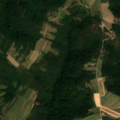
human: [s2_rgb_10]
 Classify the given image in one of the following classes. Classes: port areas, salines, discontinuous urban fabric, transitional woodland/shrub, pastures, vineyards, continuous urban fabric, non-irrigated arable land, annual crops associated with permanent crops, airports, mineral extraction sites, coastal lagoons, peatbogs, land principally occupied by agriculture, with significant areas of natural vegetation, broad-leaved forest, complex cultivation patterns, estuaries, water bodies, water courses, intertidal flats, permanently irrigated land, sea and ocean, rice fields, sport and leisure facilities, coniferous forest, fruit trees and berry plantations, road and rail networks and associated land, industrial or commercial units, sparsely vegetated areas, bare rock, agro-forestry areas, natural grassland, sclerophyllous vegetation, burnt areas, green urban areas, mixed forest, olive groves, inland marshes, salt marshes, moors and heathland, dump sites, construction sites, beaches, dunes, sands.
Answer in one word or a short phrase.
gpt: non-irrigated arable land, complex cultivation patterns, land principally occupied by agriculture, with significant areas of natural vegetation, broad-leaved forest